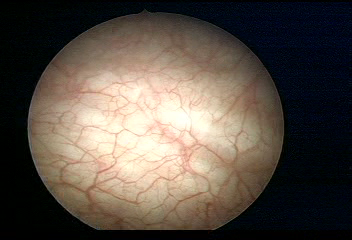
Modality: WLC
Class: Normal mucosa
Bladder cancer association: No